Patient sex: M
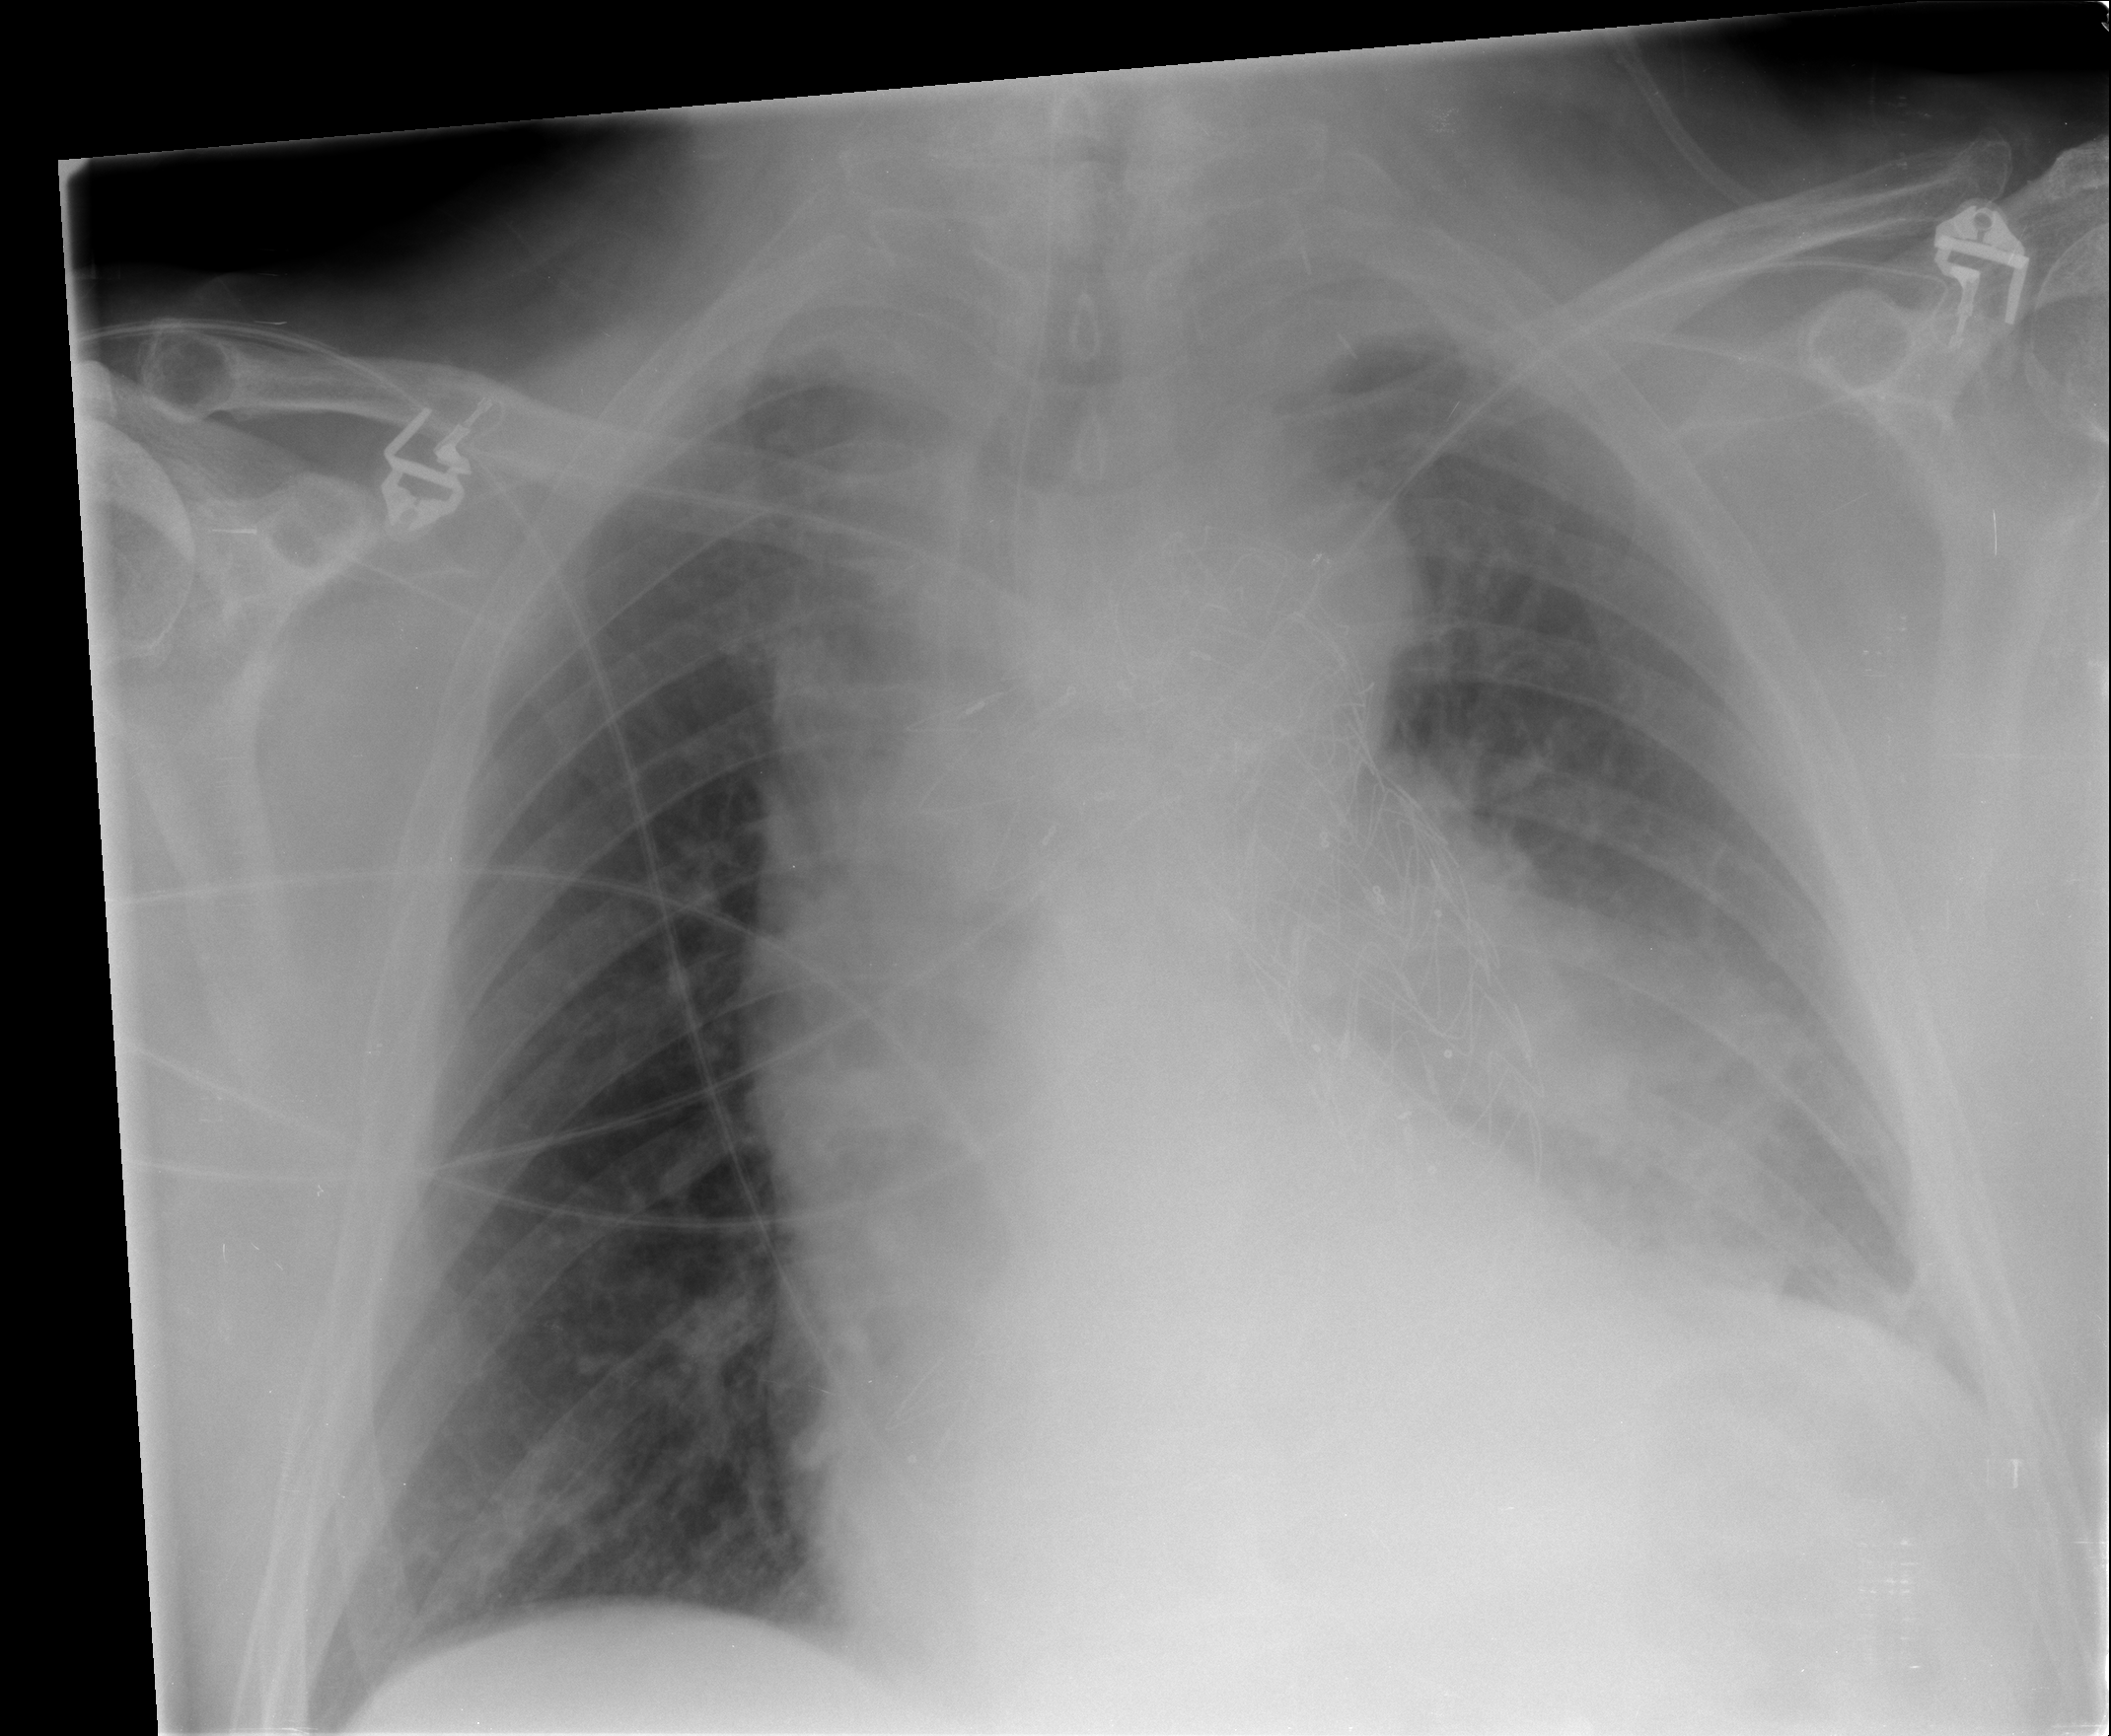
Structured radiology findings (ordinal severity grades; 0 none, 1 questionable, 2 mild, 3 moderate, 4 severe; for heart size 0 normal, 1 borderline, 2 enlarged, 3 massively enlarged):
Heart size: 2
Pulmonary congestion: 0
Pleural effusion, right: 1
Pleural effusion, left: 2
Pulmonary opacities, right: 0
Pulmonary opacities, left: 3
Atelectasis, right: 0
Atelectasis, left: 2